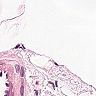
Metastatic tissue present: no